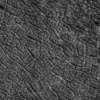
Atmospheric dust classification: not_dusty